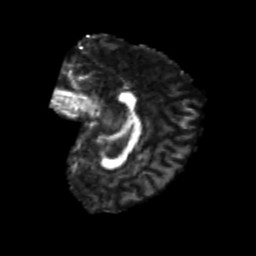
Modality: FA
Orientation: sagittal
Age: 23
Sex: female
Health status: healthy
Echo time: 0.074 s